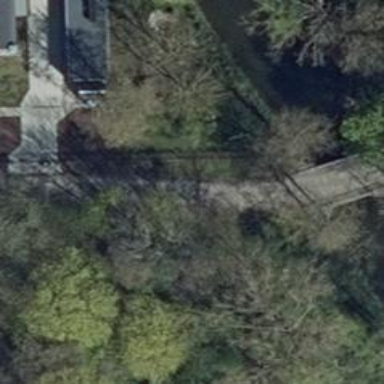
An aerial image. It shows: Residential road with paved surface that features bridge.